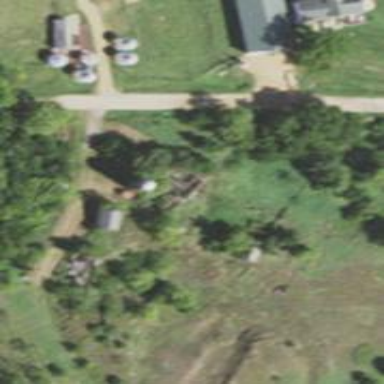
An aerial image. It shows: Silo.